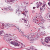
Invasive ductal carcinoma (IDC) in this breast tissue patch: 1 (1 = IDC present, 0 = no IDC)